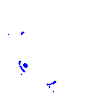
Particle: proton